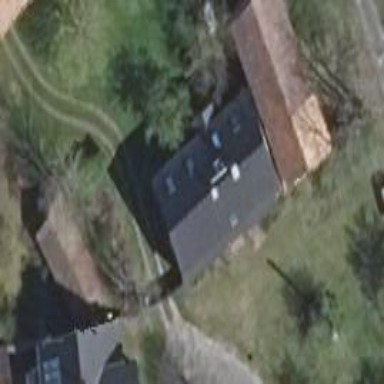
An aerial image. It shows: Black-roofed house with flat roof shape.